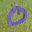
Label: 0